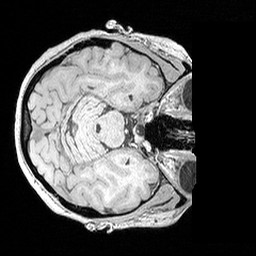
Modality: MP2RAGE
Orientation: axial
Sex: female
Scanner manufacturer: siemens
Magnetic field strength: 3 T
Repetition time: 5 s
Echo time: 0.00292 s